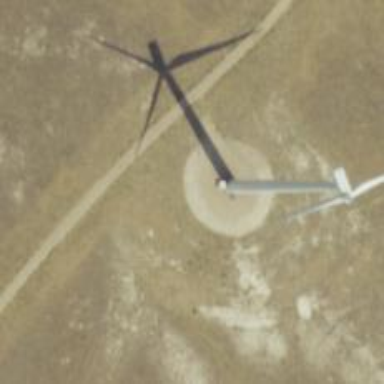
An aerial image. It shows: Wind power generator employing wind turbines.